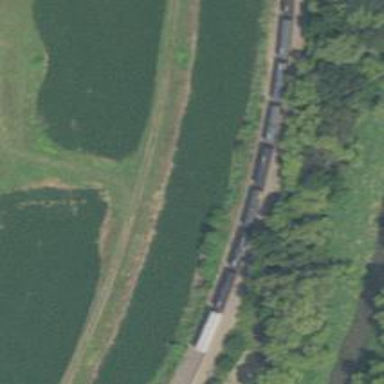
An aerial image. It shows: Railway track.